Aerial crown-view tile of a tropical tree (Barro Colorado Island, Panama), acquired 20240716:
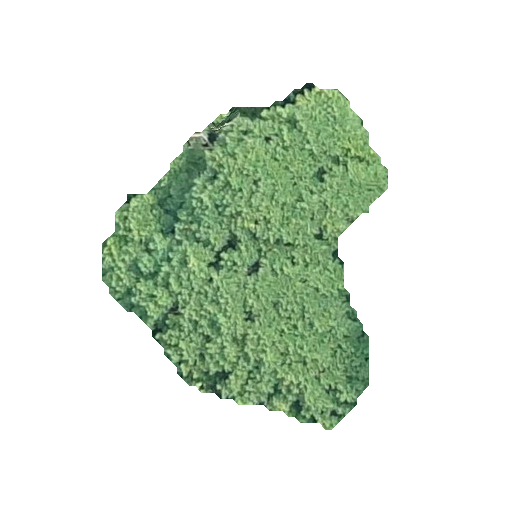
Species: Jacaranda copaia
GBIF accepted scientific name: Jacaranda copaia
Crown area: 99.899 m²